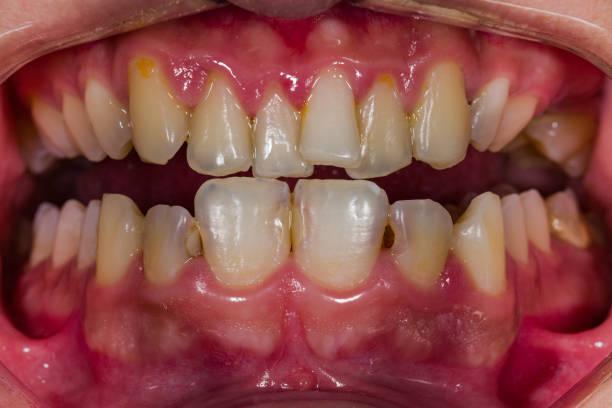
Condition: Calculus